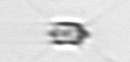
Label: Chaetoceros_didymus